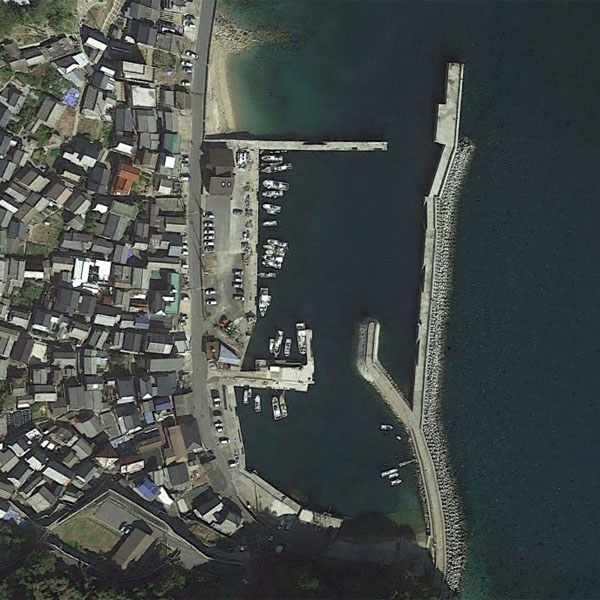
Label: Port